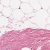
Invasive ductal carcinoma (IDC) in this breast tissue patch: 0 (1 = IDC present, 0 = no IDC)